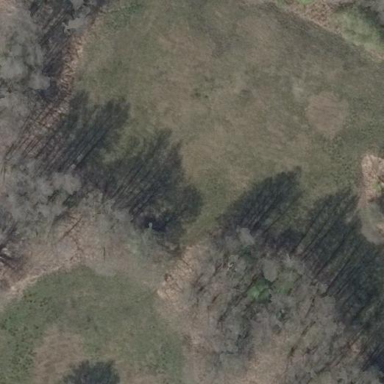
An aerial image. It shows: Deciduous broadleaved forest.